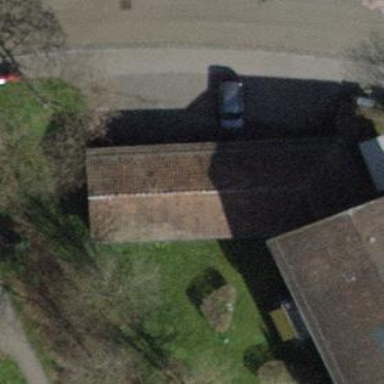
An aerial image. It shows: Garages with gabled roofs.